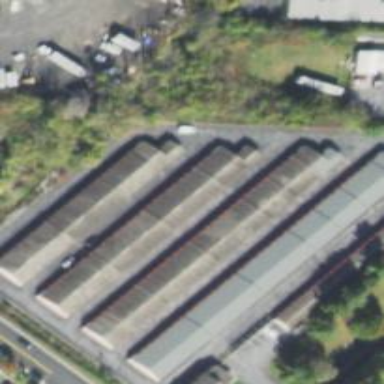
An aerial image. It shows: Storage rental shop affiliated with Public Storage as per the Wikipedia brand.